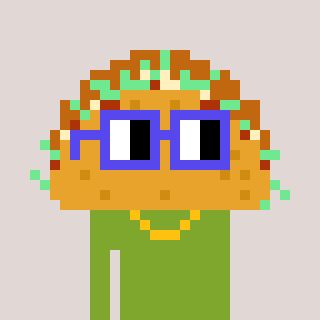
a pixel art character with square blue glasses, a taco-shaped head and a slimegreen-colored body on a warm background